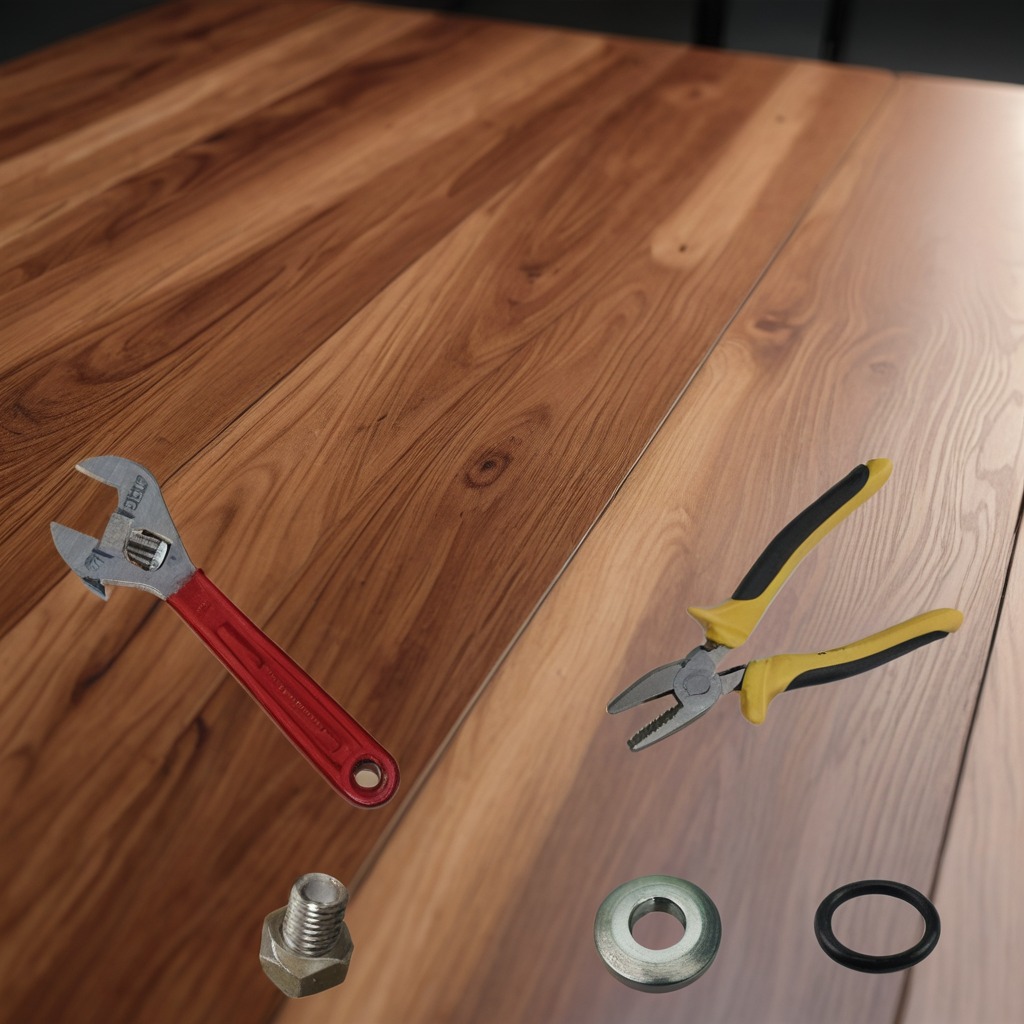
A rubber Oring, a flat metal washer, a metal machine screw, a pair of pliers, and a wrench are lying on the wooden table.